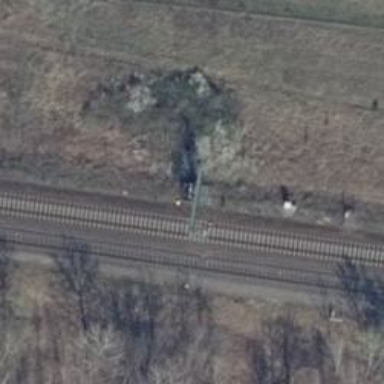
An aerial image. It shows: Railway signal.